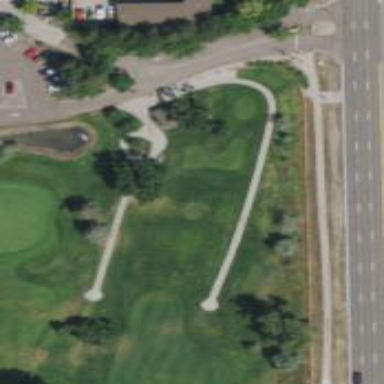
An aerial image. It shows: Path designated as golf cart path.